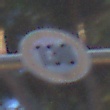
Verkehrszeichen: Geschwindigkeit130
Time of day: MorningAfternoon
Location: Outdoor (Suburban)
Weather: Clear
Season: NotSpecified
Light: Natural